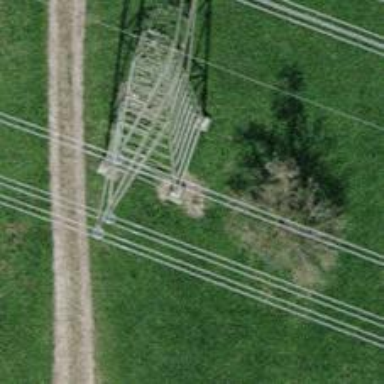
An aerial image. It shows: Power tower.